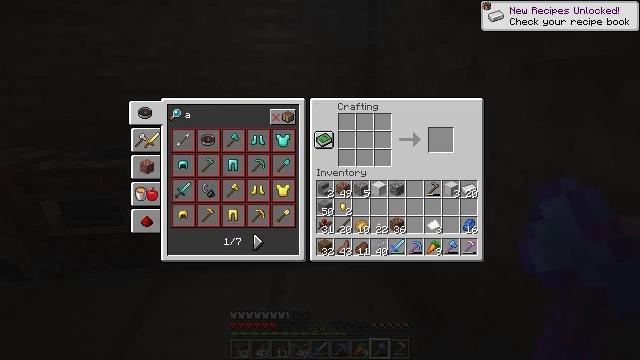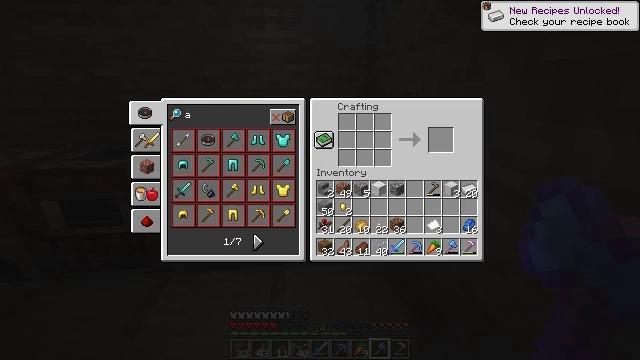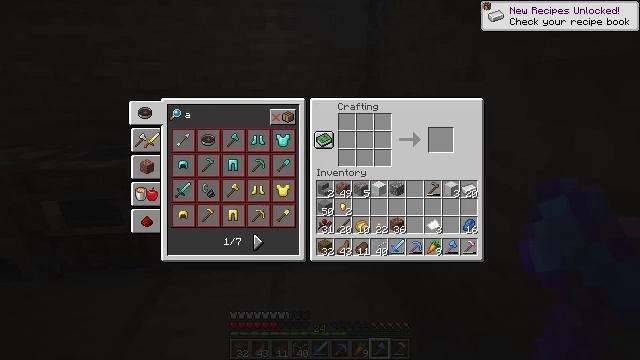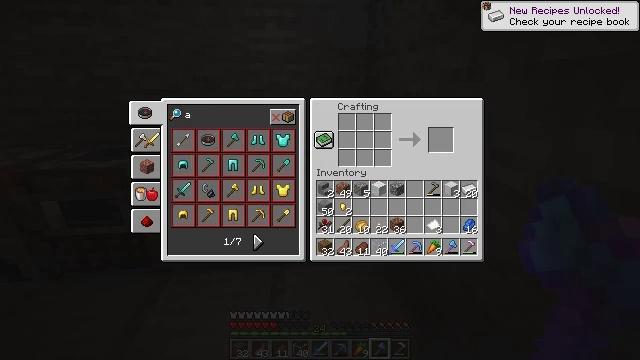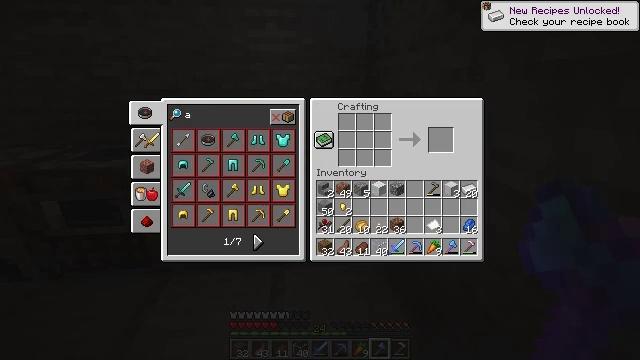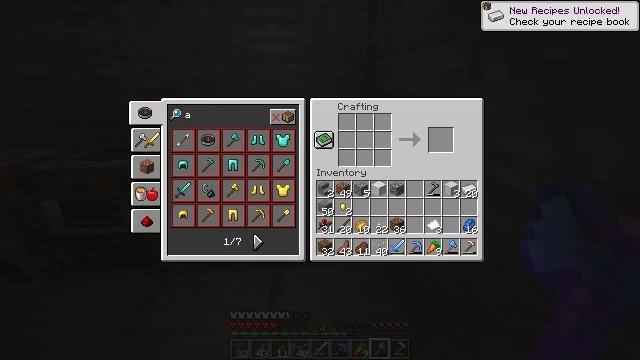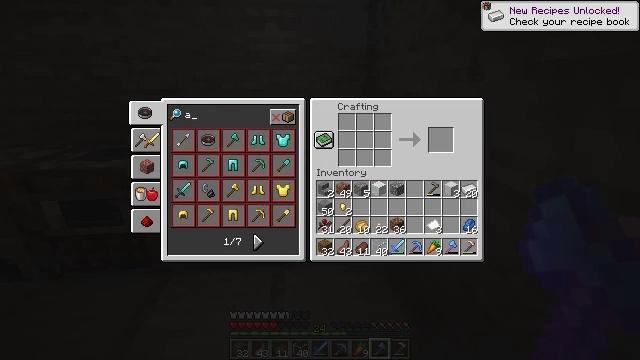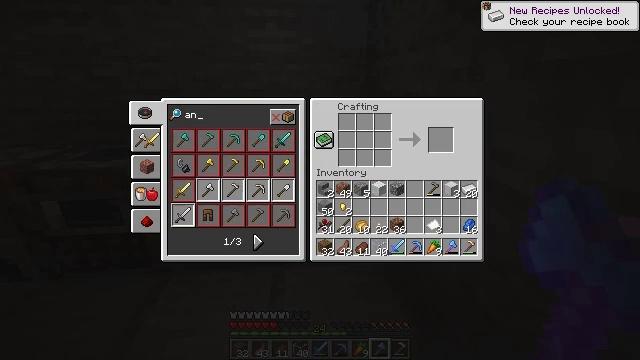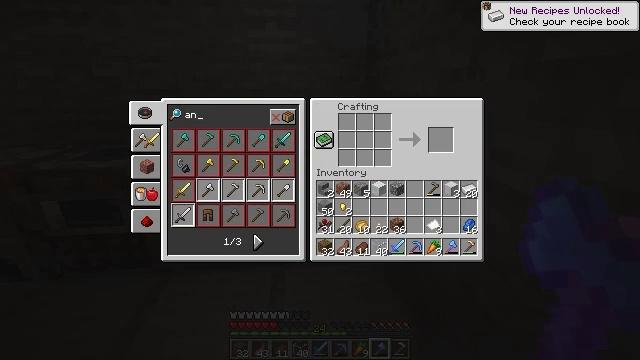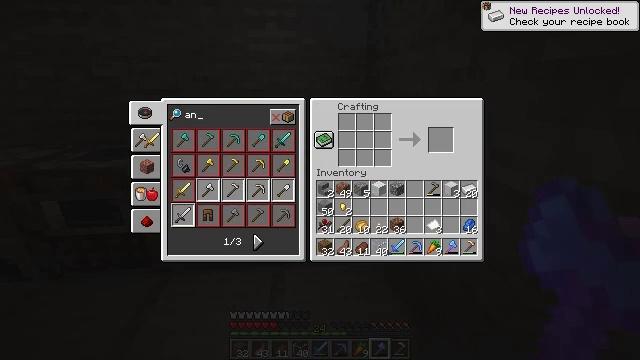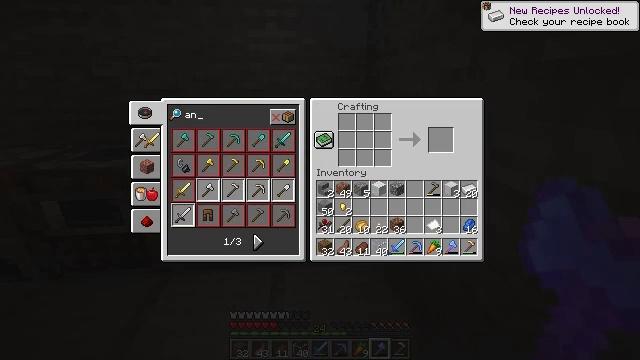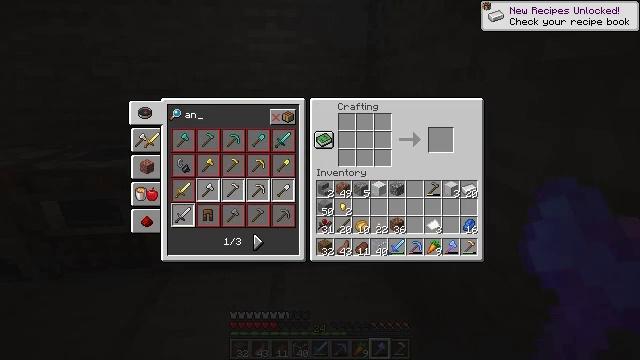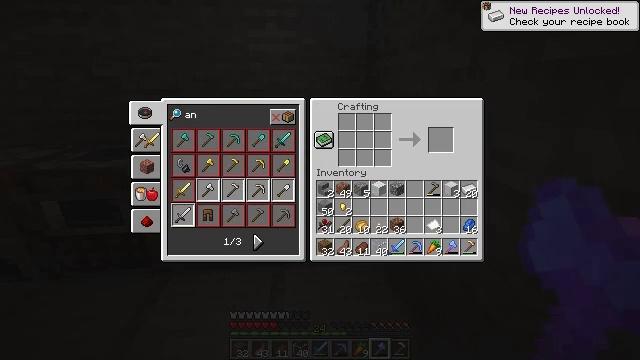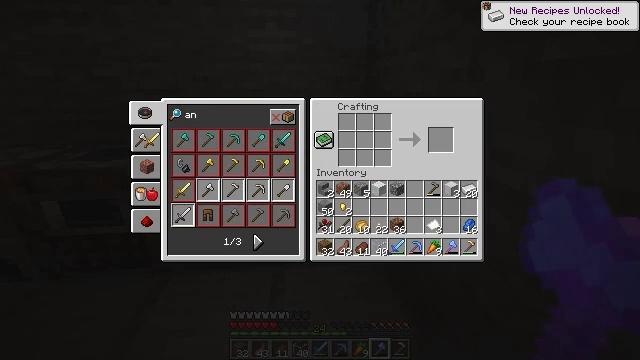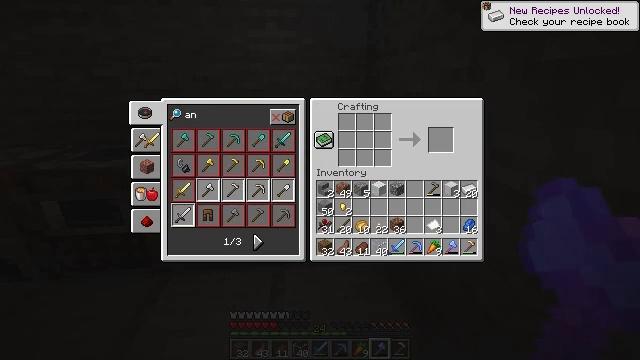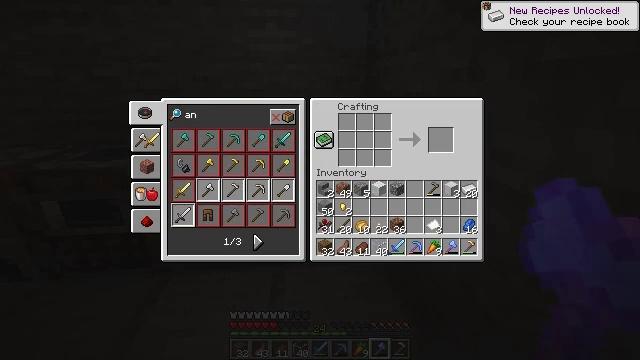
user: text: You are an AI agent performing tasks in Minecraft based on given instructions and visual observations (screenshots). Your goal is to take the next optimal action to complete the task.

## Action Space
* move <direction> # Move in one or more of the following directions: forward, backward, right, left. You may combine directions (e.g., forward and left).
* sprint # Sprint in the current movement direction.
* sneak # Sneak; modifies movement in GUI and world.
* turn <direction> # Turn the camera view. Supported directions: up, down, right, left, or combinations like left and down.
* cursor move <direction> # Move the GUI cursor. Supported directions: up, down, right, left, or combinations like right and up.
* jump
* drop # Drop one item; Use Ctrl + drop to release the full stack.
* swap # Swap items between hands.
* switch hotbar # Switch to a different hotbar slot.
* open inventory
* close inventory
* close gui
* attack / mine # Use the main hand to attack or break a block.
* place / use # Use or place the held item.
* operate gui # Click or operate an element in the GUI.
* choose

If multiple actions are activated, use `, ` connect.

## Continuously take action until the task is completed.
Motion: motion action
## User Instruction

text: Use the iron from your inventory to craft an anvil.
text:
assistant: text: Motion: no_op
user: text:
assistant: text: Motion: no_op
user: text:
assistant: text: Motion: no_op
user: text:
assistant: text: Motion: no_op
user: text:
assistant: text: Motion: no_op
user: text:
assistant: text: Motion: no_op
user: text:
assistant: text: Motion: no_op
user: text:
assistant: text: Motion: no_op
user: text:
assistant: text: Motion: no_op
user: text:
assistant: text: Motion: no_op
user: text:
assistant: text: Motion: no_op
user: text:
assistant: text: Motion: no_op
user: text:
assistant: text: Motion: no_op
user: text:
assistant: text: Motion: no_op
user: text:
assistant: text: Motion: no_op
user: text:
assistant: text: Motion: no_op
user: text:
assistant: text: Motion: no_op
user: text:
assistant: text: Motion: no_op
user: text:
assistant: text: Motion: no_op
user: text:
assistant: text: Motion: no_op
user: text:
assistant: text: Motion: no_op
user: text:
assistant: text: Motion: no_op
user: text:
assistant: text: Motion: no_op
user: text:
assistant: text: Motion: no_op
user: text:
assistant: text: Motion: no_op
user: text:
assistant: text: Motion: no_op
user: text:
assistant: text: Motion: no_op
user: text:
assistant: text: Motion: no_op
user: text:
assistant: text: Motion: no_op
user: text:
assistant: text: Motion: turn down